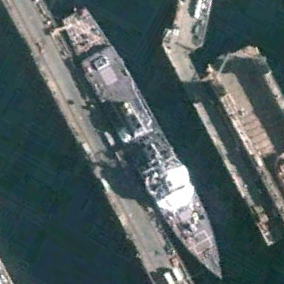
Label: destroyer